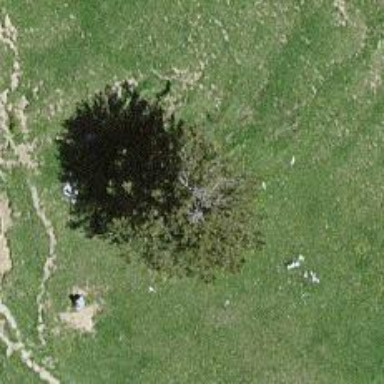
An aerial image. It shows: Needle-leaved tree in nature.